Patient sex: M
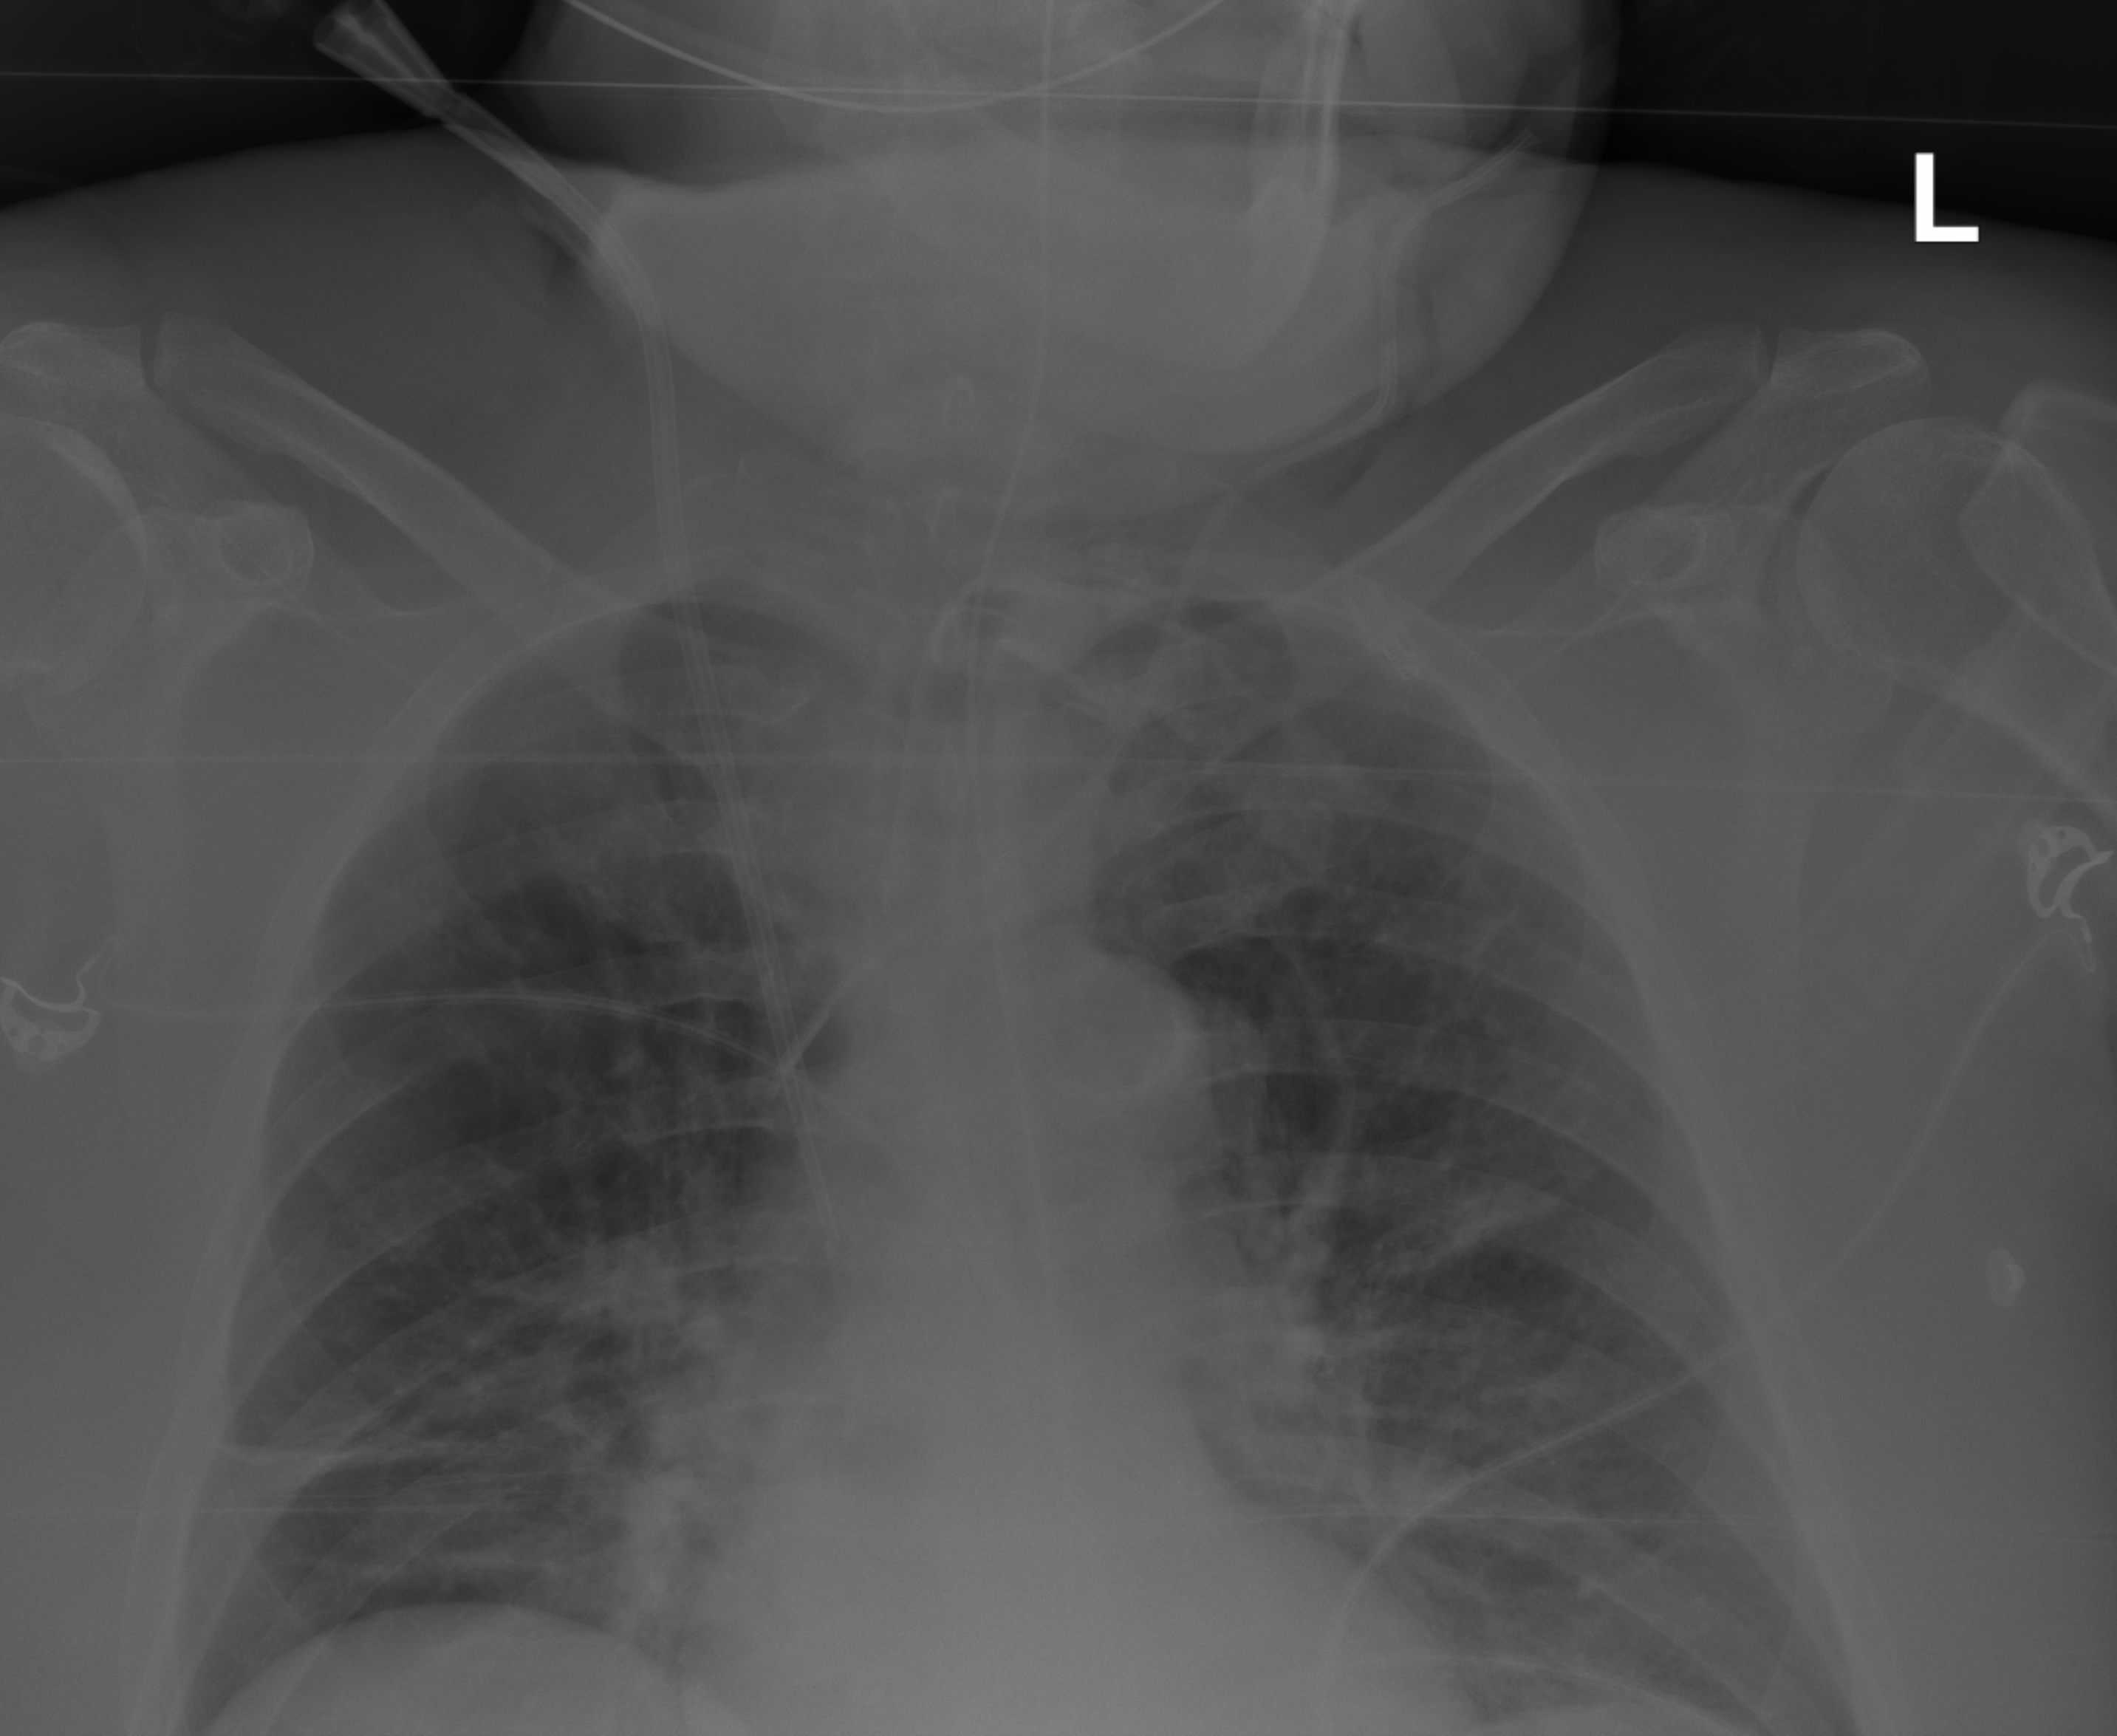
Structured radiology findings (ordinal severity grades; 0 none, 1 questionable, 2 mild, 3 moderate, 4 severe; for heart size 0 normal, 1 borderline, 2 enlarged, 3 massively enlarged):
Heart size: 0
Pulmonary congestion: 1
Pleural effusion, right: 0
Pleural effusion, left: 0
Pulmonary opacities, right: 0
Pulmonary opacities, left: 1
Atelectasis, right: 2
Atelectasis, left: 2